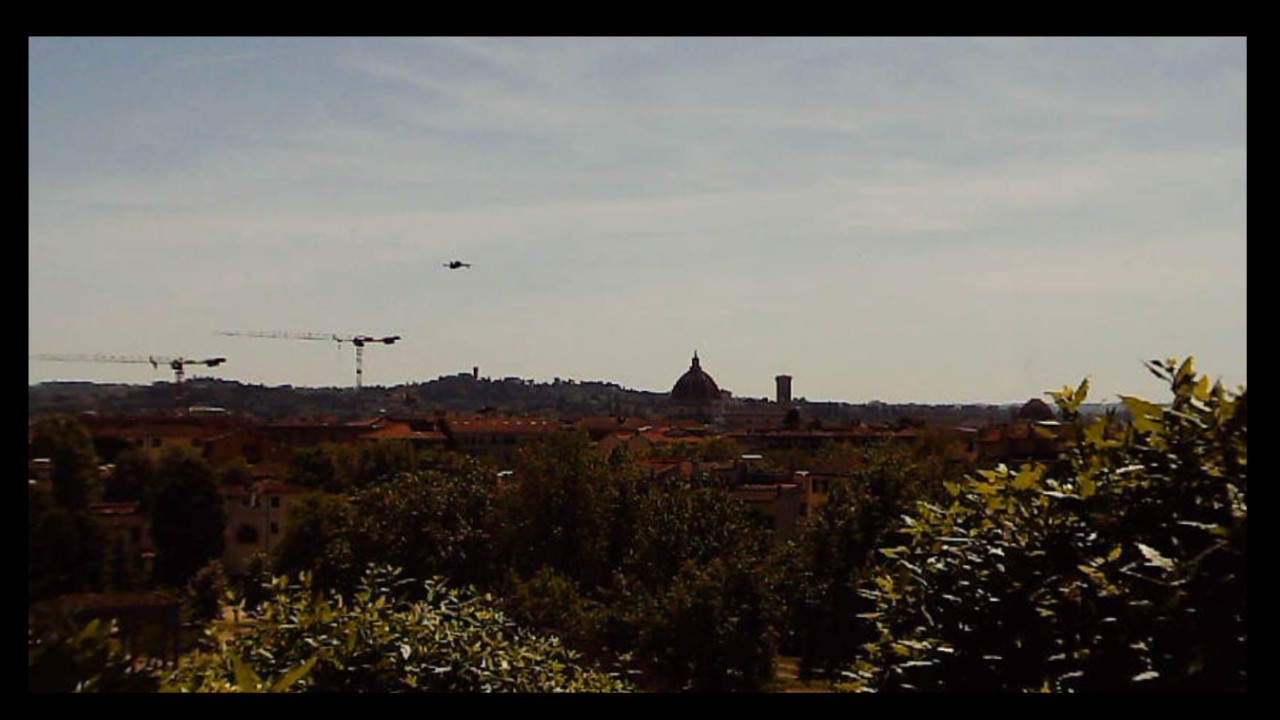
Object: DJI Mini 3